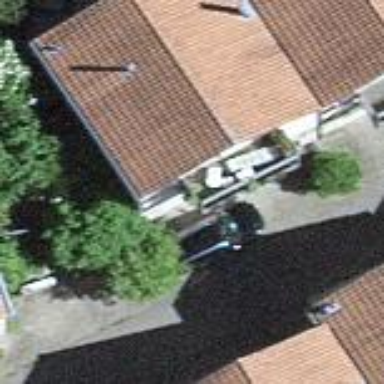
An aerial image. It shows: Residential building.